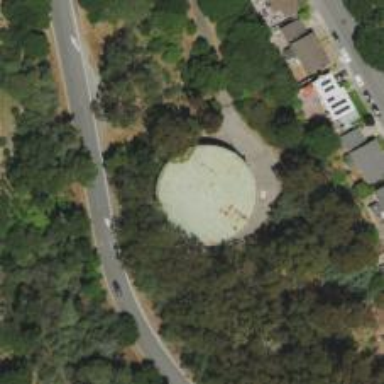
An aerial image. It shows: Water tower that is man-made.